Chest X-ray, PA view. Patient: 33 years old, sex M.
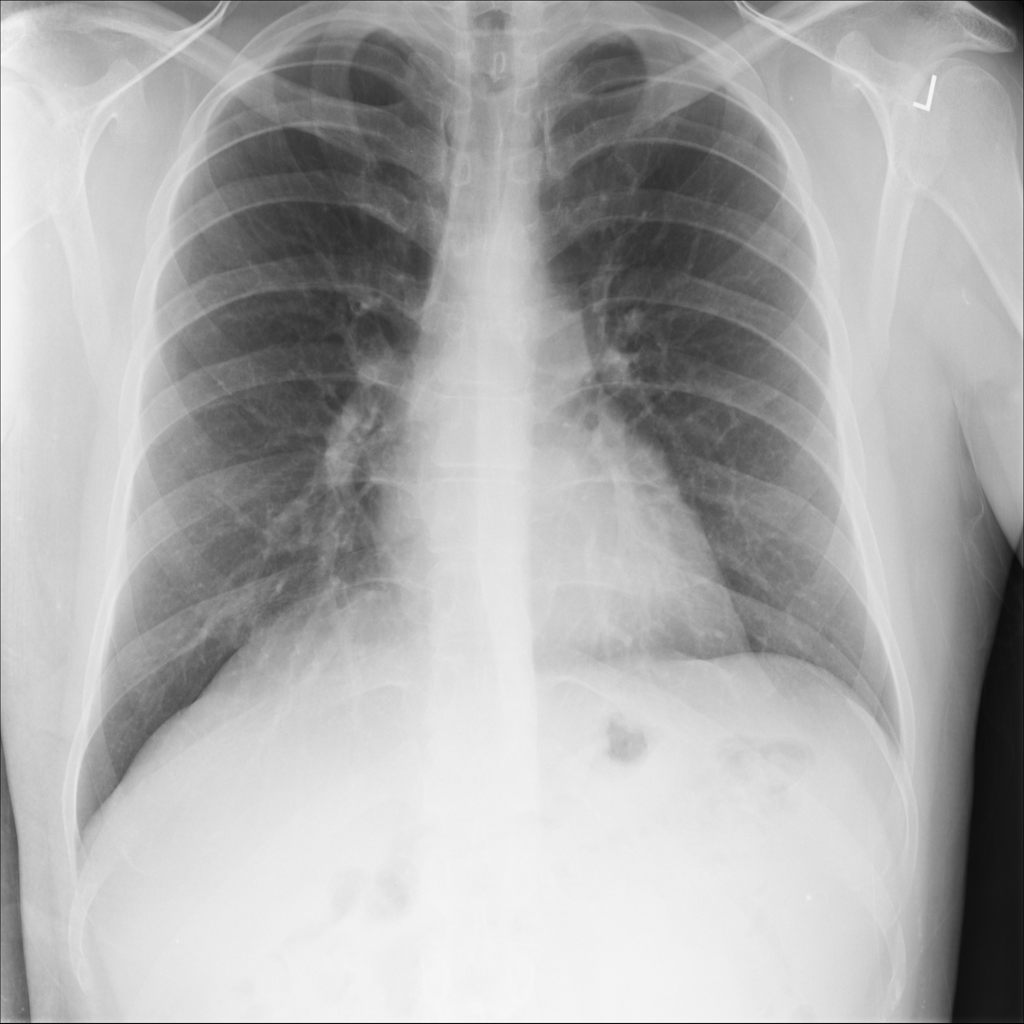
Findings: No Finding